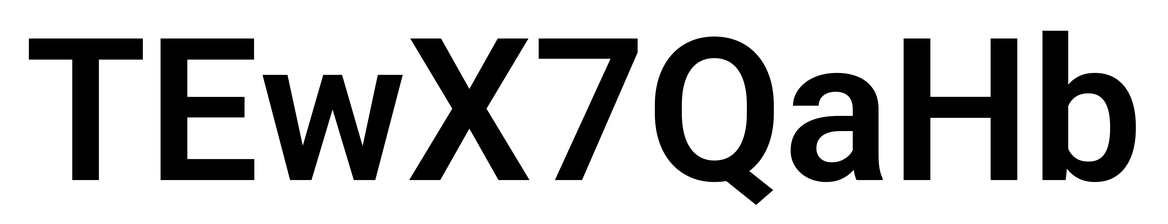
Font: Roboto_SemiBold